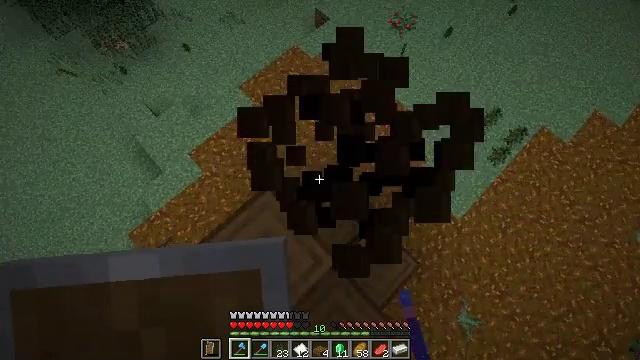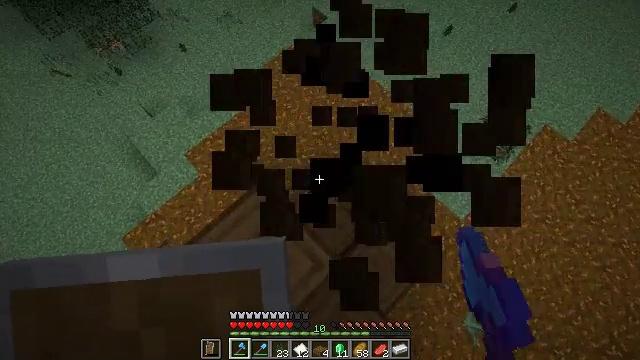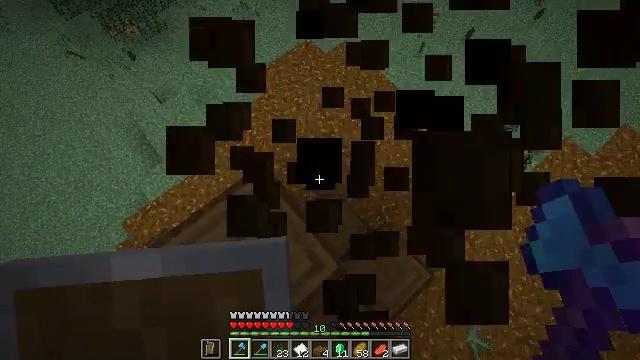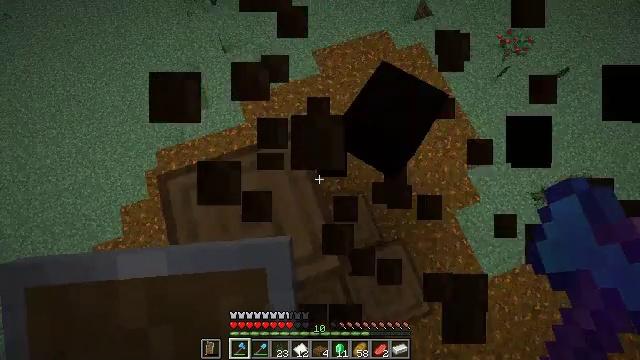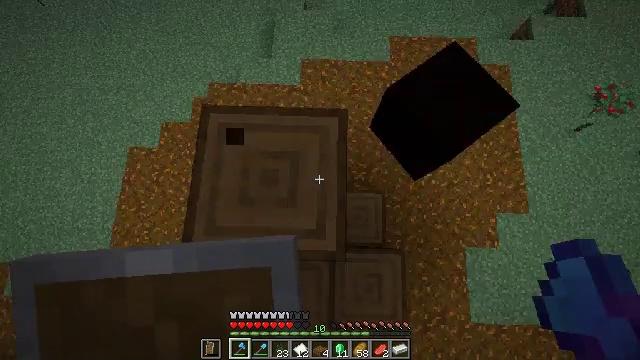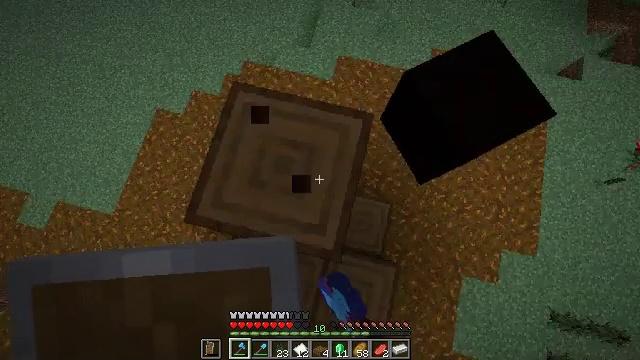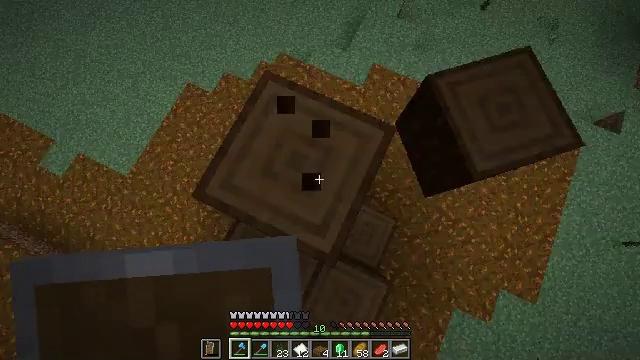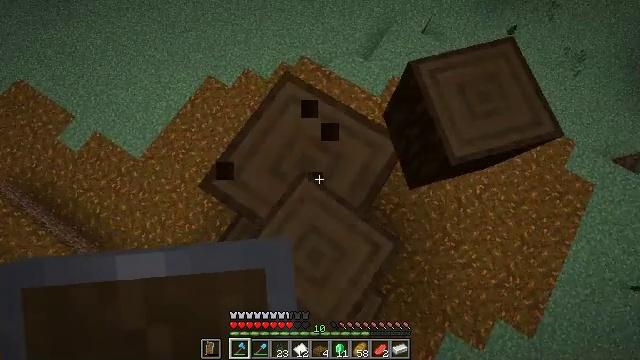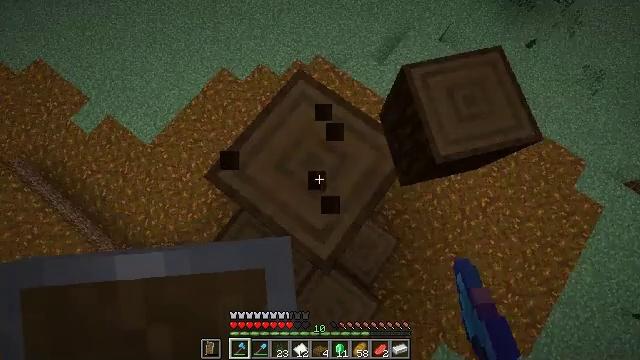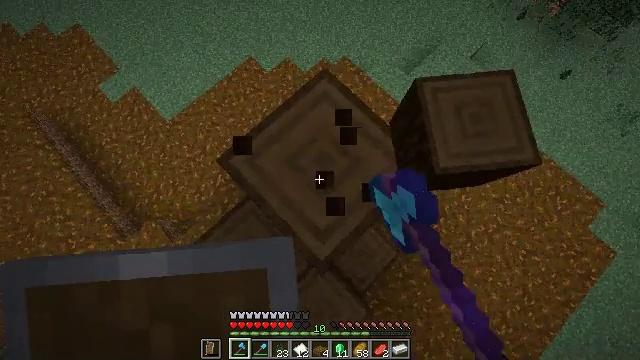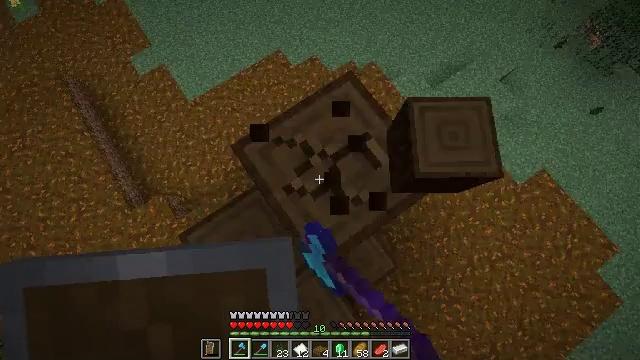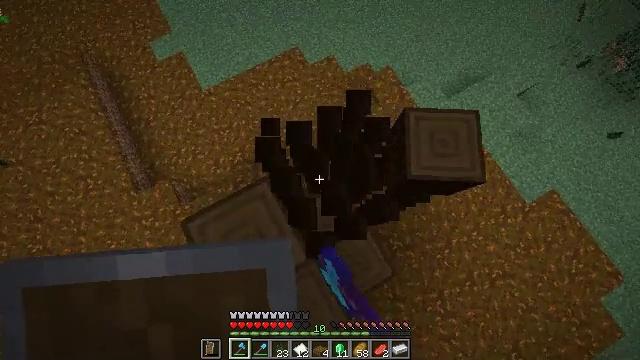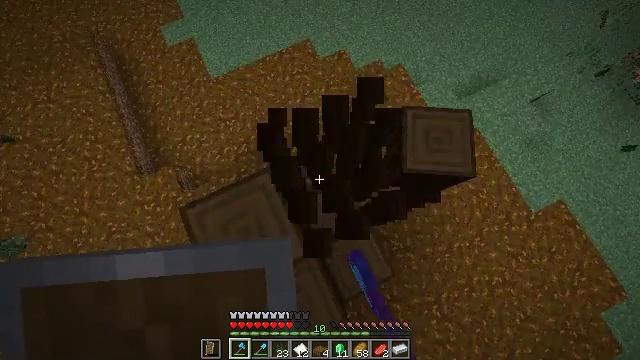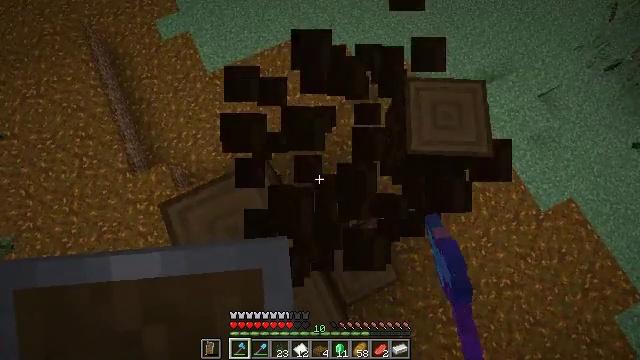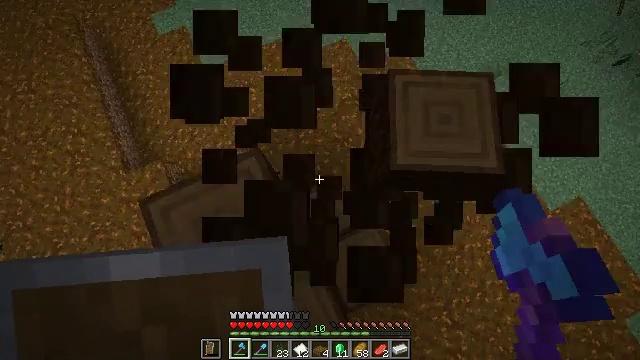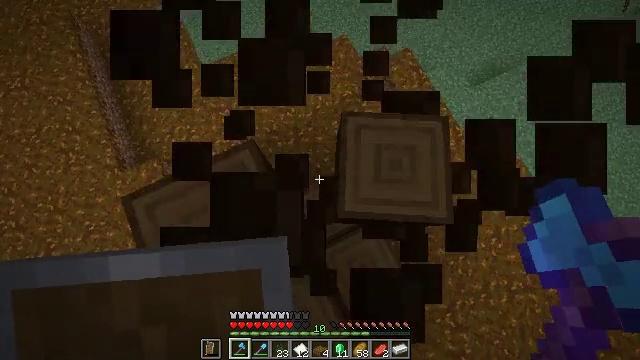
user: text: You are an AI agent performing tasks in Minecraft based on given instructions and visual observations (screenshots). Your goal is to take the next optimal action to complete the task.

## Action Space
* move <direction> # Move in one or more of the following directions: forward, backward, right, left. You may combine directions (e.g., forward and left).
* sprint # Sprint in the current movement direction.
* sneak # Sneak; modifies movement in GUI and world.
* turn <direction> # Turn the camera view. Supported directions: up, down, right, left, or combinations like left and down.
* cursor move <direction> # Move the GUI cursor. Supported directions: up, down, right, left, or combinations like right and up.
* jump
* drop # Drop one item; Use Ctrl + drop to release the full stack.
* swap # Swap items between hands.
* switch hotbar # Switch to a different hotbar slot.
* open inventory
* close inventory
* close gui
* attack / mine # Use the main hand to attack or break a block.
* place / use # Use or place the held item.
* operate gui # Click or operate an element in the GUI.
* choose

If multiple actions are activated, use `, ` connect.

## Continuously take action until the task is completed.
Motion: motion action
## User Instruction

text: Gather spruce log by chopping the tree.
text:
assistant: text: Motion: attack / mine
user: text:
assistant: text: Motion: turn left, attack / mine
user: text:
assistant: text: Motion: turn left and down, attack / mine
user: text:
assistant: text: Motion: turn left and down, attack / mine
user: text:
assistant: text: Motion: turn left, attack / mine
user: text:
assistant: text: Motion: turn left, attack / mine
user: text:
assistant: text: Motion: turn left and up, attack / mine
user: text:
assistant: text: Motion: turn left, attack / mine
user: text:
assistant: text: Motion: turn left, attack / mine
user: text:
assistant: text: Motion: turn left, attack / mine
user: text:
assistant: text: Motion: turn left, attack / mine
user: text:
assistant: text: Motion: turn left, attack / mine
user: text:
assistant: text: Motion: attack / mine
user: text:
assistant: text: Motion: attack / mine
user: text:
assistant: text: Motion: attack / mine
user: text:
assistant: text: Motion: attack / mine
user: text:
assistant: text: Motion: turn left and up, attack / mine
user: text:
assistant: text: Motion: turn left and up, attack / mine
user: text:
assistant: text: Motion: turn left, attack / mine
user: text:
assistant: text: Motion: turn left, attack / mine
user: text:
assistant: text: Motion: turn left, attack / mine
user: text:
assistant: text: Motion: turn left, attack / mine
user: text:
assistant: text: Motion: turn left, attack / mine
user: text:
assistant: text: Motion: turn left, attack / mine
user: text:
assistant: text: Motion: turn left, attack / mine
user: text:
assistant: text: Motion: turn left, attack / mine
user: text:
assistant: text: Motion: turn left, attack / mine
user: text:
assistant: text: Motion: turn left, attack / mine
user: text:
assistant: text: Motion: turn left, attack / mine
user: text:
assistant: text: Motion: turn left and up, attack / mine